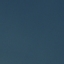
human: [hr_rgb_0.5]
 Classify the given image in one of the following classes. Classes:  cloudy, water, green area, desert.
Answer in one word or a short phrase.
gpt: water